Aerial crown-view tile of a tropical tree (Barro Colorado Island, Panama), acquired 20250317:
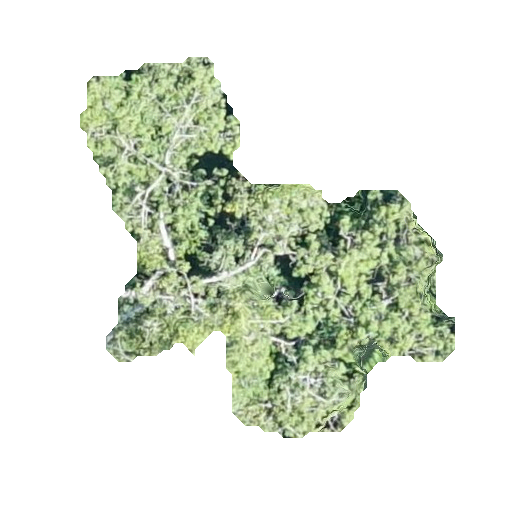
Species: Ceiba pentandra
GBIF accepted scientific name: Ceiba pentandra
Crown area: 115.186 m²